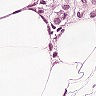
Metastatic tissue present: yes